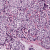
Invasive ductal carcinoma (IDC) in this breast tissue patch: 1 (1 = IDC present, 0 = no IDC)